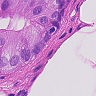
Metastatic tissue present: yes